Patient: sex M, age 76
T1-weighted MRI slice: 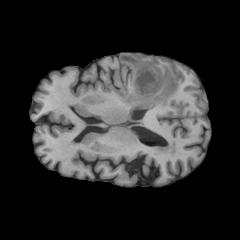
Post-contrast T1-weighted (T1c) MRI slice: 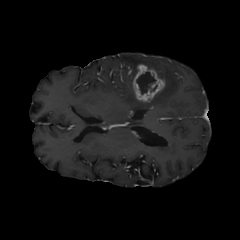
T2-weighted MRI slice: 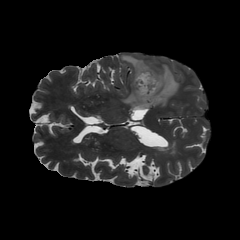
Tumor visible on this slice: yes
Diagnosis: Glioblastoma, IDH-wildtype
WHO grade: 4